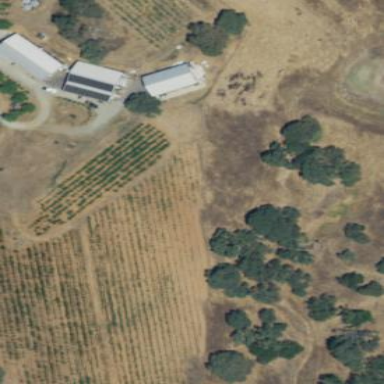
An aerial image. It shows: Vineyard with grape crops.